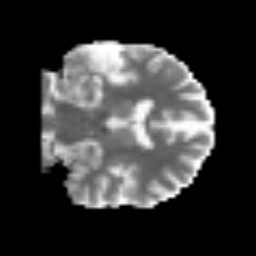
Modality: MD
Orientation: coronal
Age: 63
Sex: male
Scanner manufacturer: siemens
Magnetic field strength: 3 T
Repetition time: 3.2 s
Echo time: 0.081 s